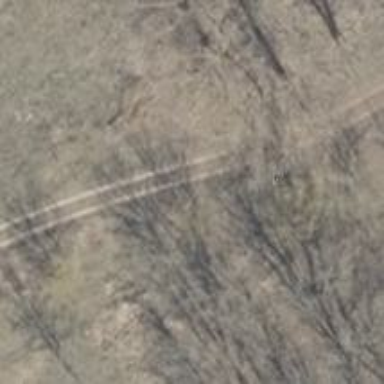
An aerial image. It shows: Track with grade 3 surface.